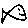
Label: fish